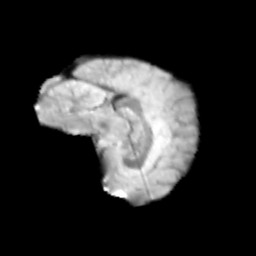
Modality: T2w
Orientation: sagittal
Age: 11
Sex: female
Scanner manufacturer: siemens
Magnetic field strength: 3 T
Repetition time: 3.8 s
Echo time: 0.07 s